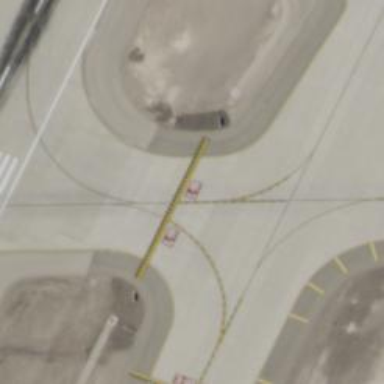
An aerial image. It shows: Image of taxiway at airport.